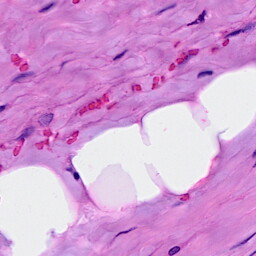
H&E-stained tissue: Breast